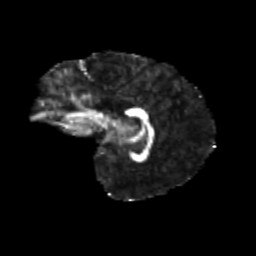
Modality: FA
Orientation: sagittal
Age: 9
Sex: female
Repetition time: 9.5 s
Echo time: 0.089 s